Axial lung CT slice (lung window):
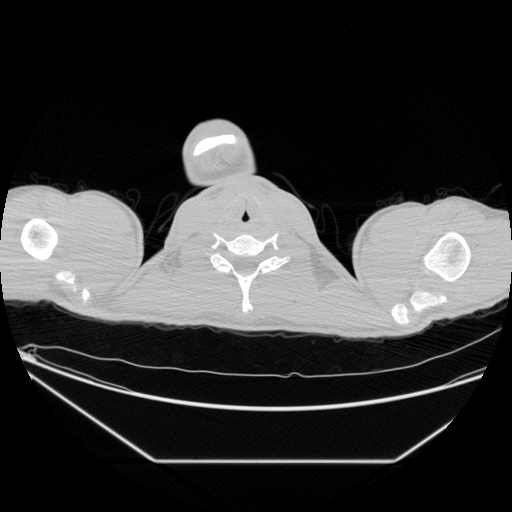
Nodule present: no